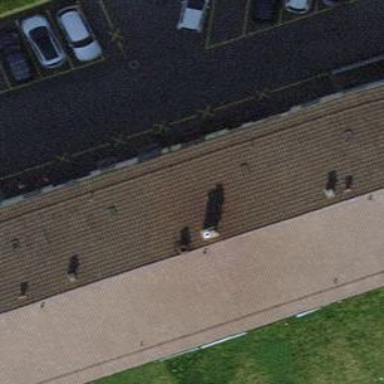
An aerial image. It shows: Hipped roof made of roof tiles on apartment building.